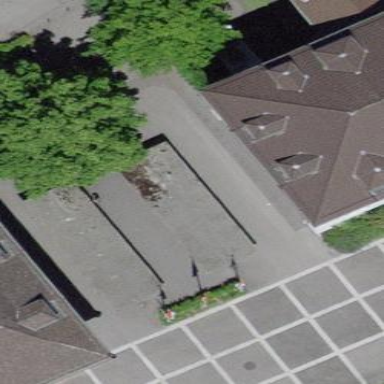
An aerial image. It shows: View of roof of building.